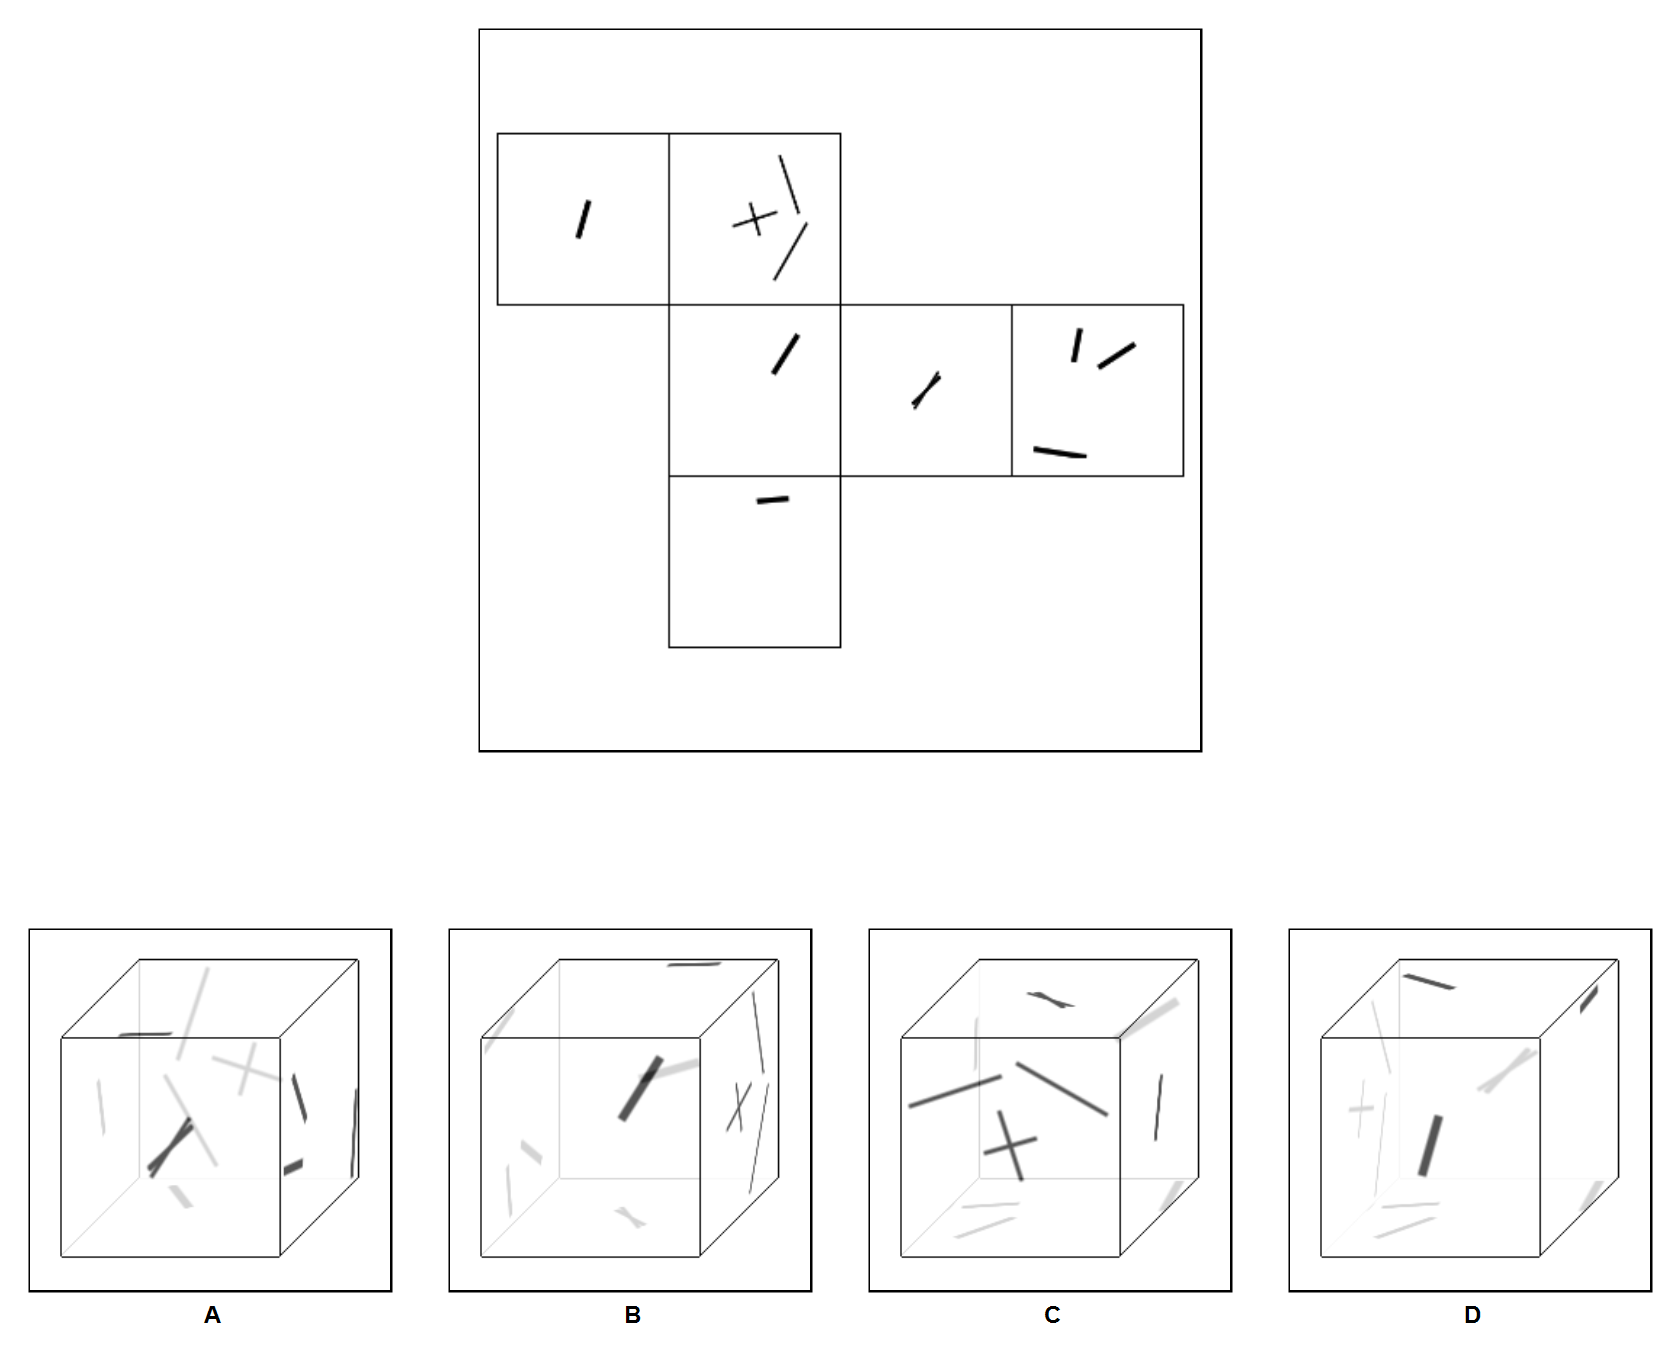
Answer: D